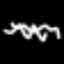
Label: squiggle